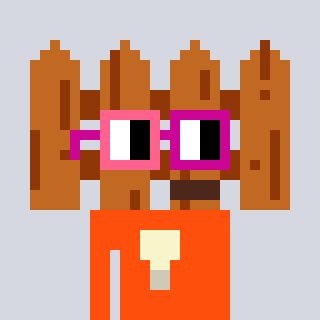
a pixel art character with square pink and red glasses, a fence-shaped head and a orange-colored body on a cool background